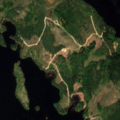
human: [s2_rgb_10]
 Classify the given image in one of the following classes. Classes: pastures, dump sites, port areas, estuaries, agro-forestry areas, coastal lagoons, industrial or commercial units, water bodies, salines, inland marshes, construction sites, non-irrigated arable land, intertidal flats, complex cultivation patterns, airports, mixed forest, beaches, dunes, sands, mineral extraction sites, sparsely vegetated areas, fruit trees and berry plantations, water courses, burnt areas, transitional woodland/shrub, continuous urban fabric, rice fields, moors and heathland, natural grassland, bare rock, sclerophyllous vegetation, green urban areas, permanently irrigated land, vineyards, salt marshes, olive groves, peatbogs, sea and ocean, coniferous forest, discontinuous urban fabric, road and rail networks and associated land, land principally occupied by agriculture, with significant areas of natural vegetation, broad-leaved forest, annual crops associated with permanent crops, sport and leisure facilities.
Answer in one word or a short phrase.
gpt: mixed forest, transitional woodland/shrub, water bodies